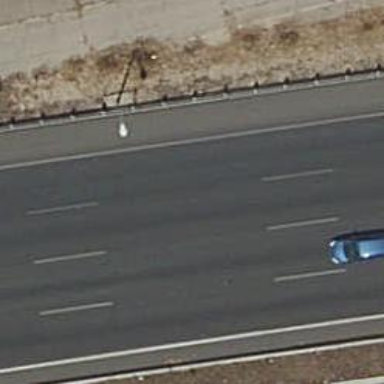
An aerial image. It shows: Motorway.